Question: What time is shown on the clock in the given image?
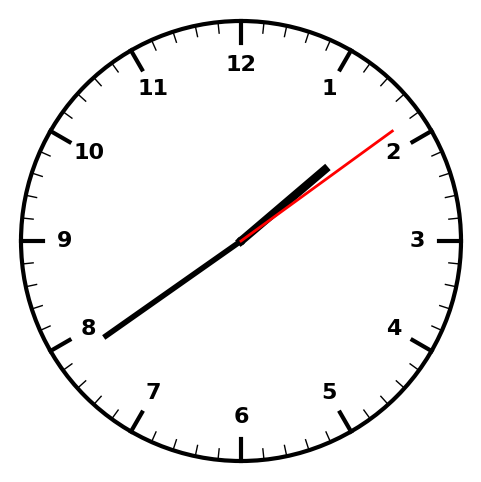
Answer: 01:39:09